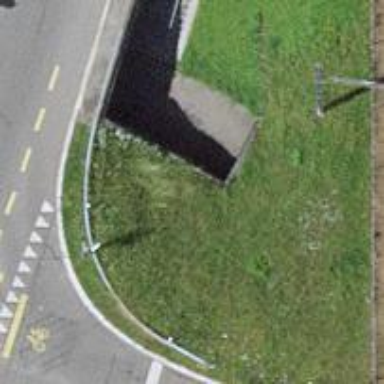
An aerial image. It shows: Retaining wall.